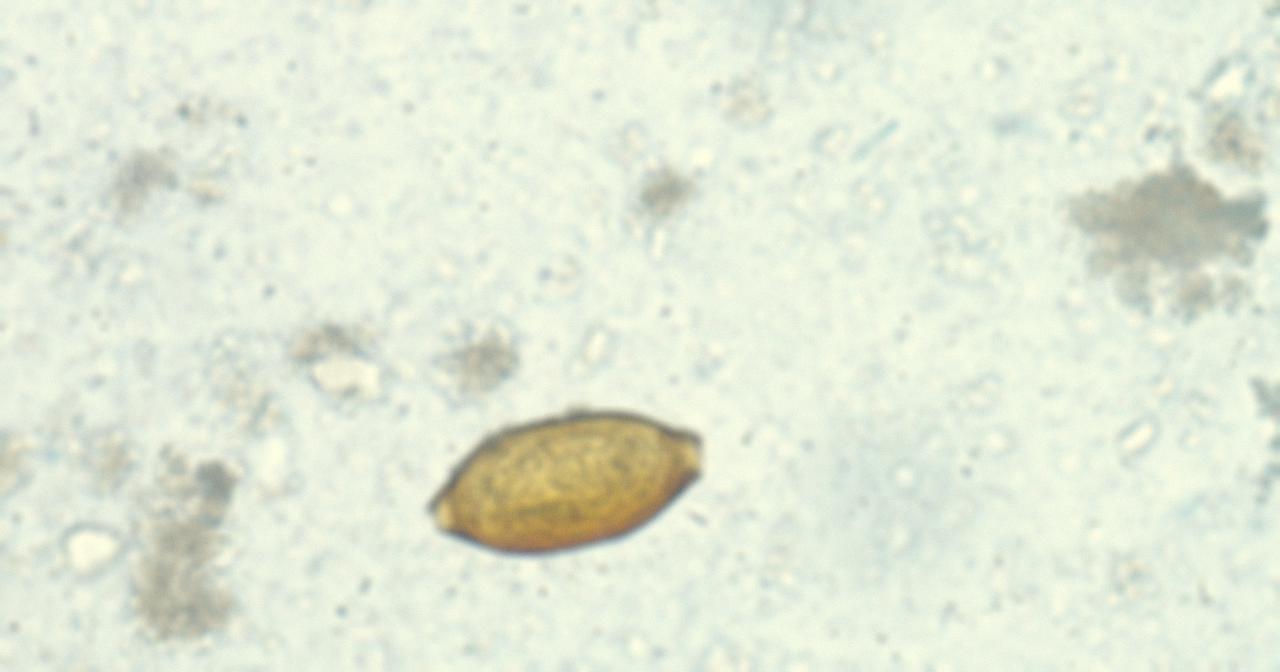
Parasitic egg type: Trichuris trichiura